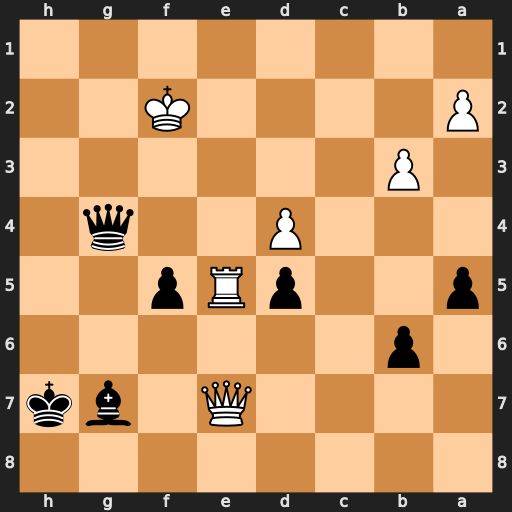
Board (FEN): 8/4Q1bk/1p6/p2pRp2/3P2q1/1P6/P4K2/8
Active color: b
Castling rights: -
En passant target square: -
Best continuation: Qxd4+ Re3 f4